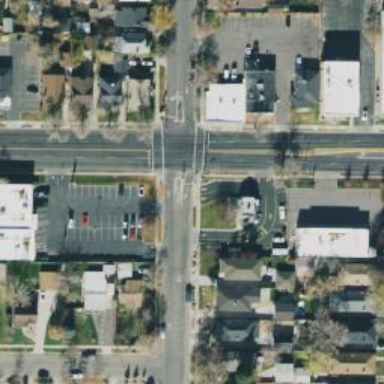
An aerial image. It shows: Crossing on the road with line markings.